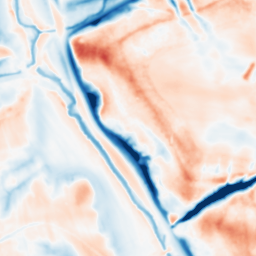
Category: multiscale
Decomposition family: dog_multiscale
Decomposition parameters: sigma_ratio: 1.6
n_scales: 5
base_sigma: 1
Upsampling method: quintic
Upsampling parameters: scale: 4
Upsampling scale: 4